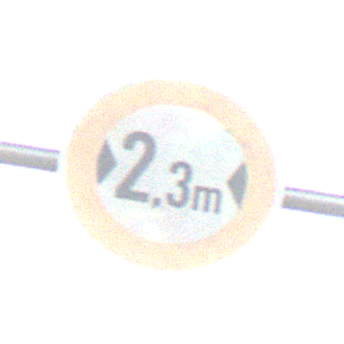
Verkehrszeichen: TatsaechlicheBreite2Komma3
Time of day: Midday
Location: Roofed (Beach)
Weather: Overcast
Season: NotSpecified
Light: Natural